Question: I am looking for a very broad and dynamic way to check and see if the content in two columns are the same (the columns are in two different tabs). The content varies from text, numbers, and dates.
So far the only way I have tried doing this is by combining all the entries in each column and comparing them. For example, I would append all the entries of a column together and compare it with the other appended column. Unfortunately I haven't been able to find a way to append the columns in a quick and efficient manner.
I started with the 'CONCATENATE' function but quickly realized that this function requires manual input of values and is not capable of recognizing ranges created with 'INDIRECT'. If I could use 'INDIRECT' with 'CONCATENATE' then I would be able to compare the values of two columns easily.
I would ideally like to use 'INDIRECT' to create the ranges since there are thousands of columns that I need to compare and I since know the locations of all the columns I am comparing.
The example below is very basic and is merely used to explain my needs. I am trying to compare cells C7:C16 with the column located within "Sheet1", cells A1:A10.
Another example, 'CONCATENATE(D7:16)' would result it 'abcdefghij' and would be compared with the 'CONCATENATE' found in Sheet3!A1:A10.
A way to concatenate entries in specified ranges using INDIRECT so they can be compared for correctness.
Any input on how to achieve this?

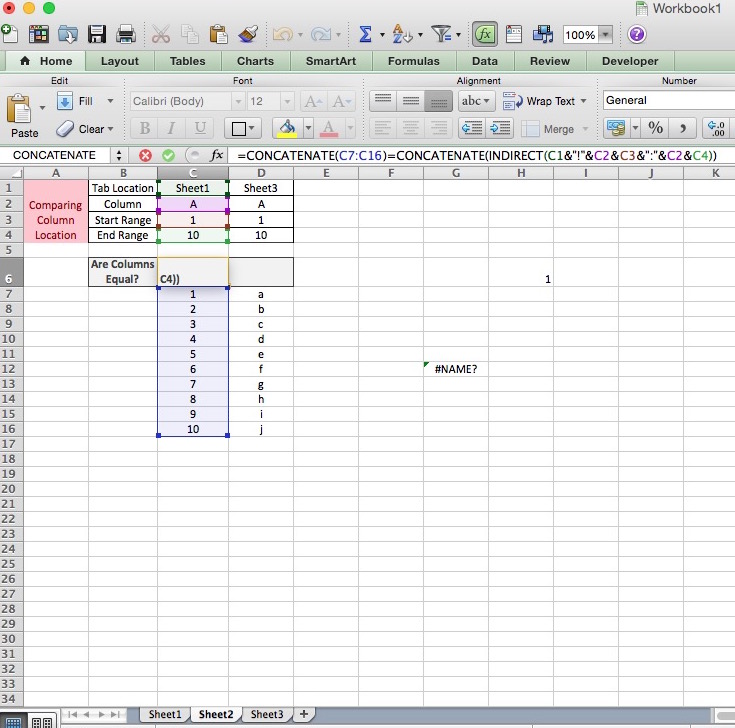
Answer: You are trying to use Concatenate to append all cells in a range. That will not work. Concatenate needs individual arguments, not a range.
For such a comparison you would need an array formula.
Select all cells from C7 down to C100 (or however many rows you will need for the column with the most data), then enter this formula
'''
=INDIRECT("'"&C$1&"'"&"!"&C$2&C$3&":"&C$2&C$4)
'''
and confirm with --
All cells will be filled at once and you will see the values of the range you specified in the first four rows.
Copy the formulas to column D.
In E7 enter the formula
'=C7=D7'
and copy down. Now you can use a Countif to count the FALSE values in column E and use that to determine if the columns are identical. In C6:
'=IF(COUNTIF(E:E,FALSE),"not the same","identical")'
You can use conditional formatting to highlight the "FALSE" values.
Refer the screenshot.